Interaction volume radius: 5 \u00c5
Interaction volume height: 10 \u00c5
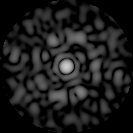
Disorder parameter: 0.8478